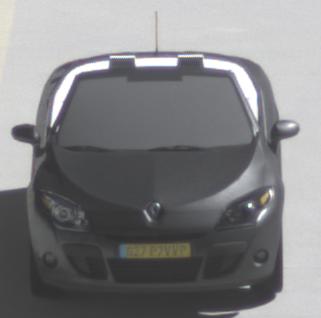
Make: Renault
Model: Mégane Coupé-Cabriolet 1.6 16V 110
Detailed model: Mégane (III) Coupé-Cabriolet
Model produced from: 2010/06
Model produced until: 2013/03
Doors: 2
Color: gray
Road condition: dry road
Daytime: morning or afternoon
Contrast: high contrast